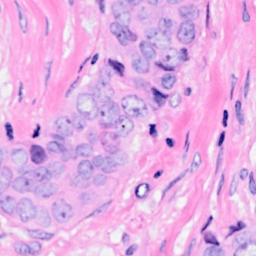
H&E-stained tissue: Breast